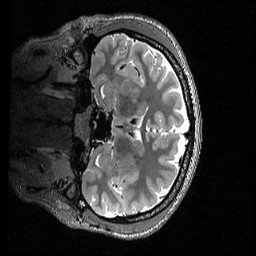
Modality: T2w
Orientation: coronal
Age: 20
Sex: female
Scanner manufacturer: siemens
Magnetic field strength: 3 T
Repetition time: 3.2 s
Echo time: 0.56 s